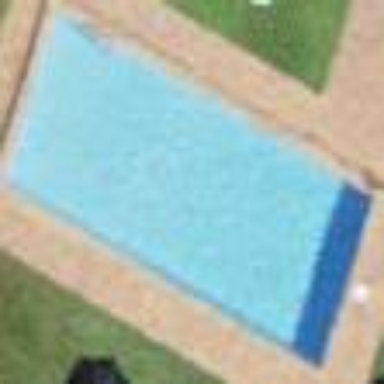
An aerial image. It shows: Swimming pool located in leisure land.